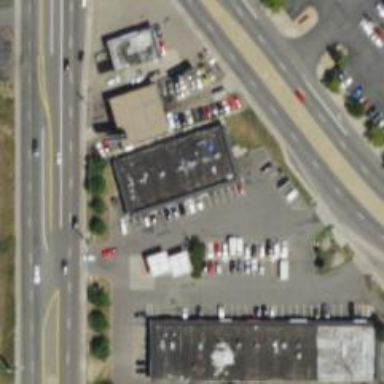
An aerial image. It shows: Supermarket.